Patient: sex F, age 63
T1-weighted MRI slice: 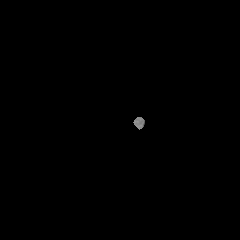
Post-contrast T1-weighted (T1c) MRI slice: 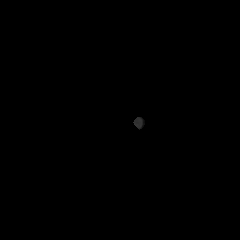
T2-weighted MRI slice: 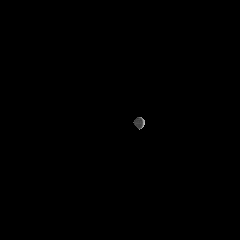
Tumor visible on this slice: no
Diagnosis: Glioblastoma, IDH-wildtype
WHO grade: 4